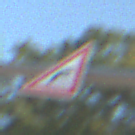
Verkehrszeichen: KurveRechts
Umgebung: Outdoor, Suburban
Tageszeit: MorningAfternoon
Wetter: Clear
Licht: Natural
Jahreszeit: NotSpecified
Kontrast: HighContrast